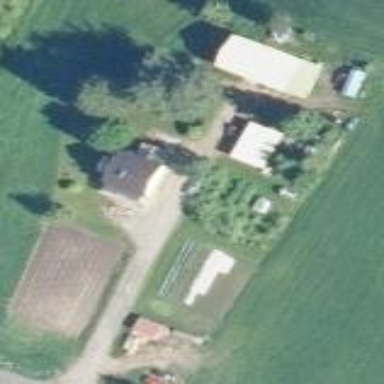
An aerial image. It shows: Farmyard area.